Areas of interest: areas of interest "Sport and cultural"
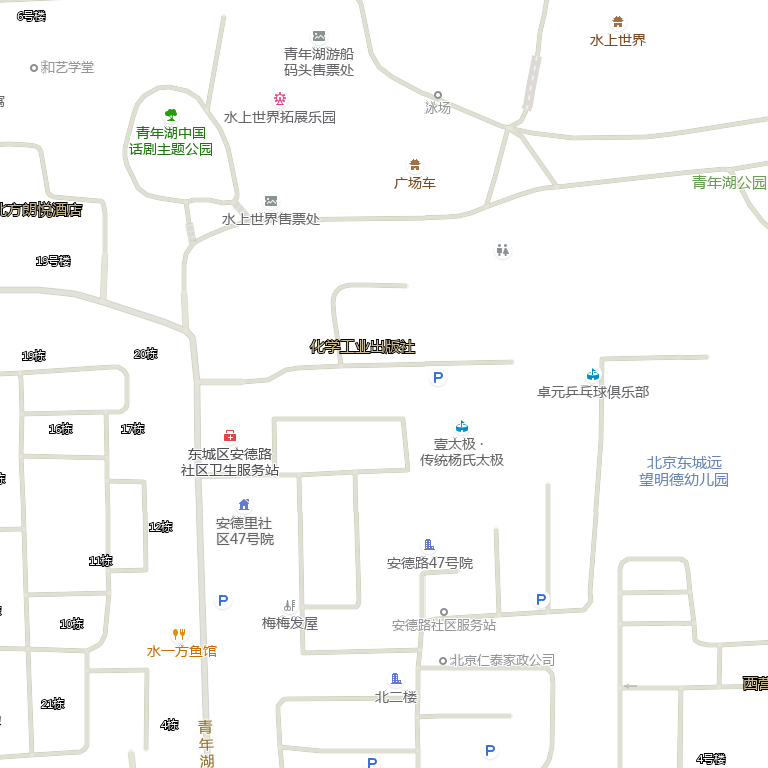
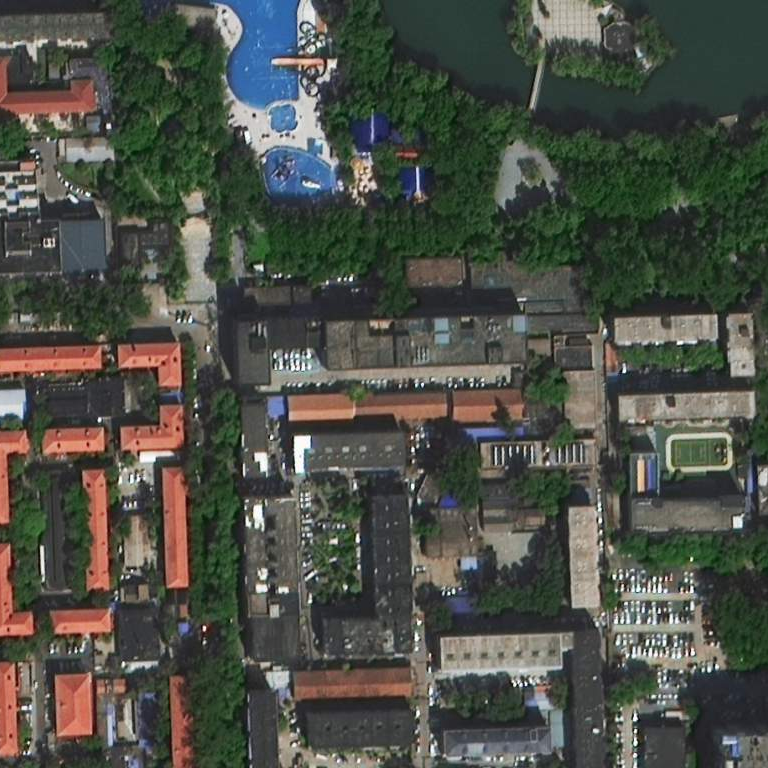